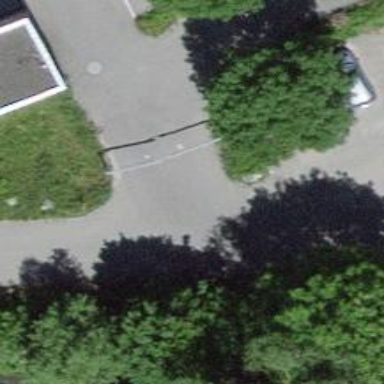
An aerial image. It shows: Bollard barrier.